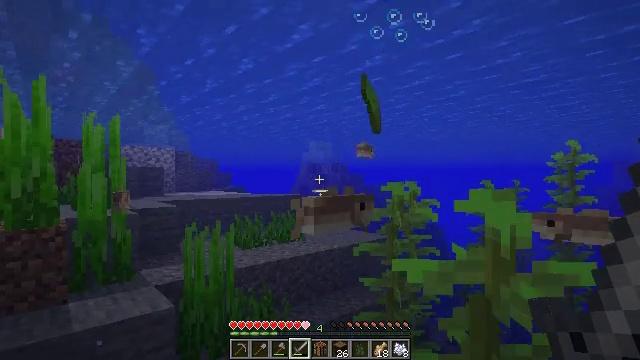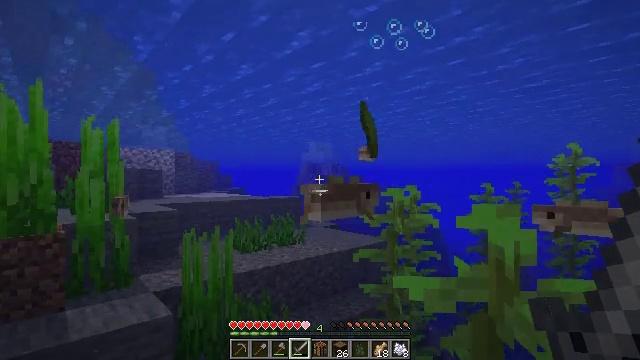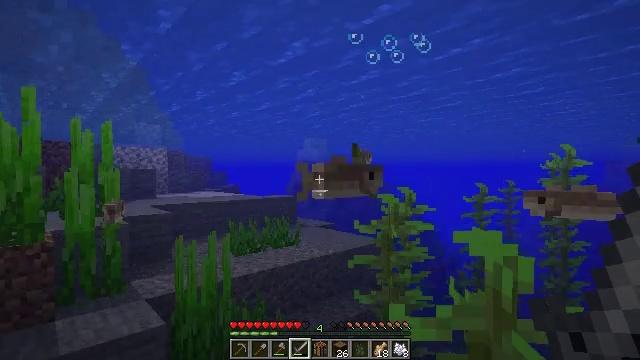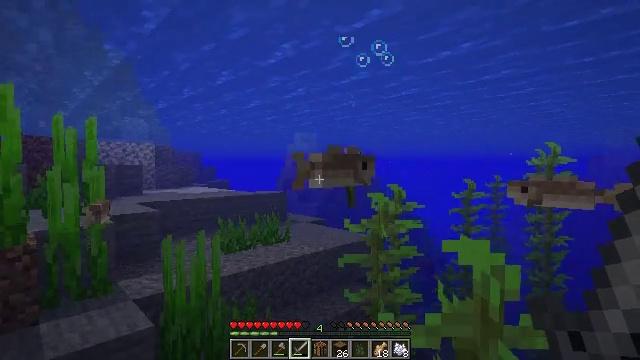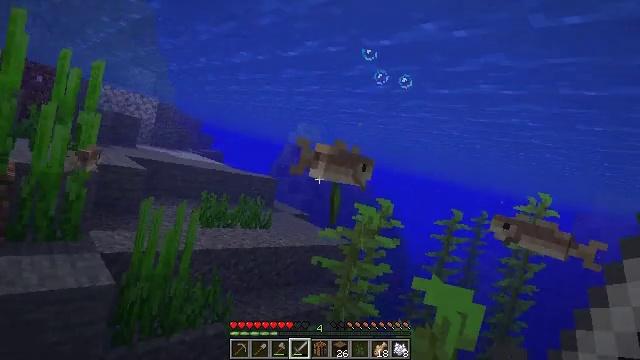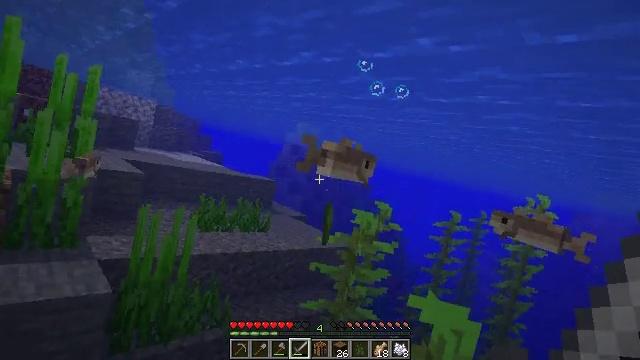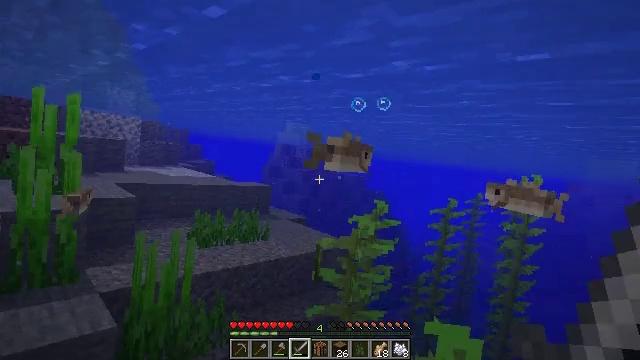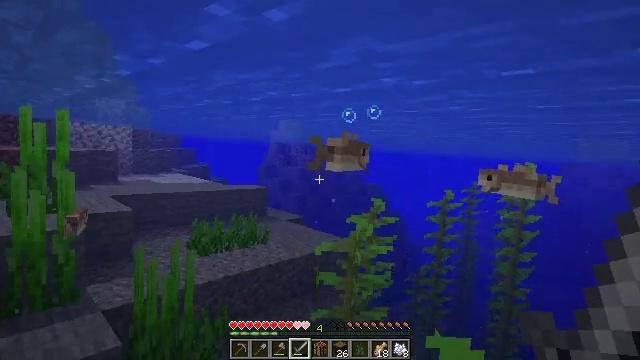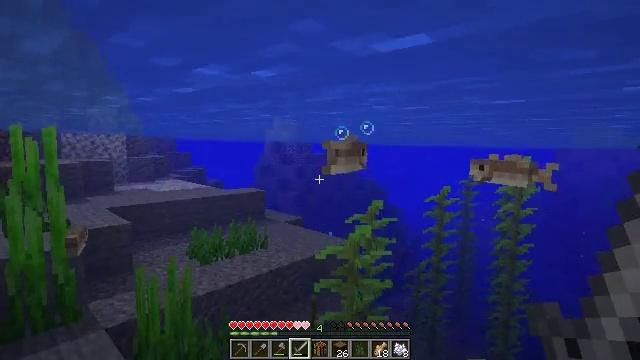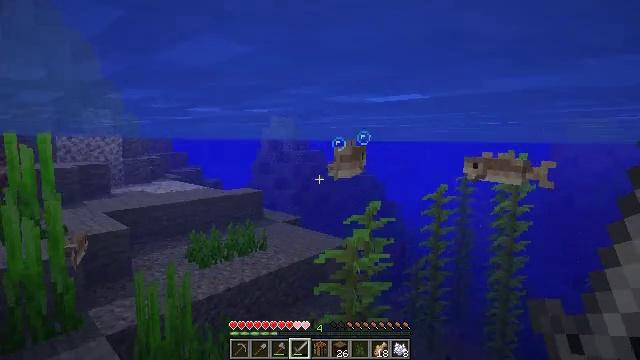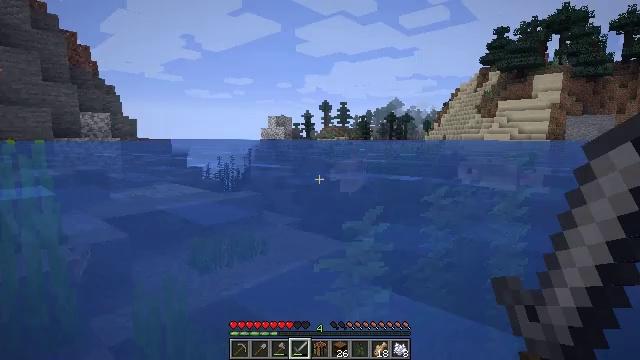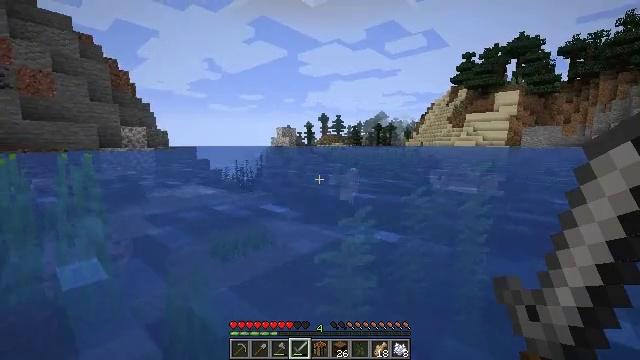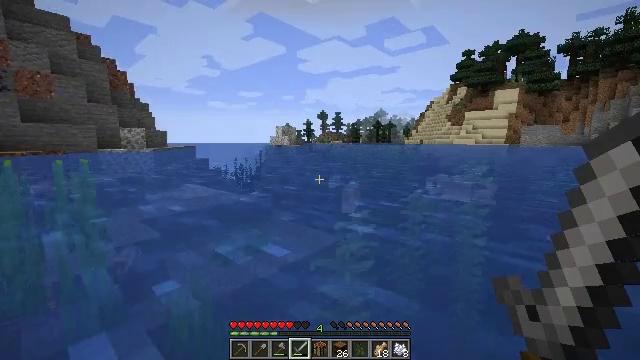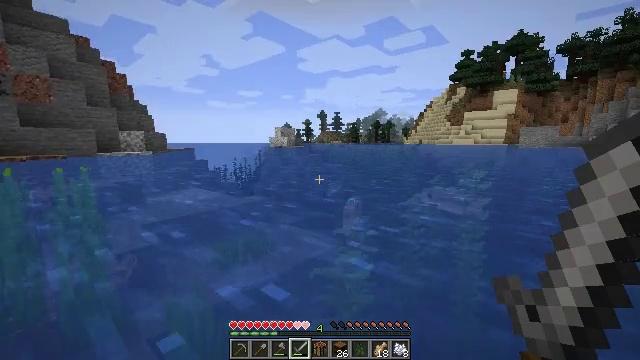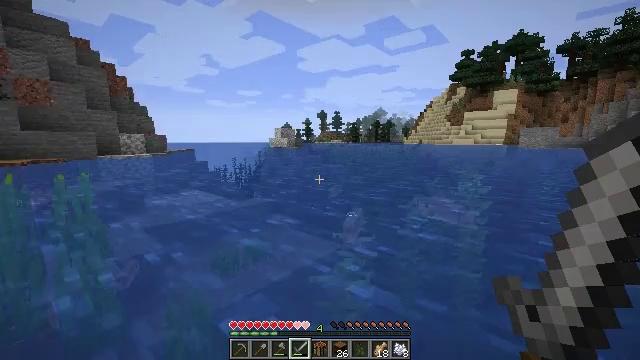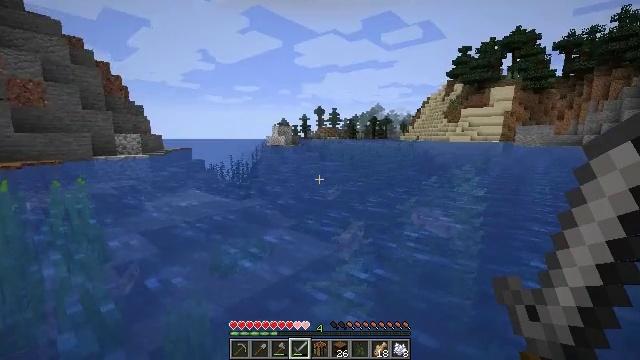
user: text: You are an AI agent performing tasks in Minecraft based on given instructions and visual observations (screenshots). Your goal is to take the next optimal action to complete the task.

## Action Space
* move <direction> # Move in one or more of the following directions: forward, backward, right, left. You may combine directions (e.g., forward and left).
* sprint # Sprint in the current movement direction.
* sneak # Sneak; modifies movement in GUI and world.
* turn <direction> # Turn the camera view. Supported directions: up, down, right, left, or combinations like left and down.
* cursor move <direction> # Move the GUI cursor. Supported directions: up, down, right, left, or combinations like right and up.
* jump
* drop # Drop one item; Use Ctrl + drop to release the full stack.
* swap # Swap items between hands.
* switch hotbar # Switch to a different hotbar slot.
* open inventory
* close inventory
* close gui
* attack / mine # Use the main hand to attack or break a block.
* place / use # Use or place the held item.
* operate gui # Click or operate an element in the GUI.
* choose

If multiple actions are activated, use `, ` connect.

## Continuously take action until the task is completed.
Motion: motion action
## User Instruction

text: Harvesting kelp can be done quickly underwater.
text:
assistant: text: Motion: jump
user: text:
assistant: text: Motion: jump
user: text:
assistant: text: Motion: turn right and down, jump
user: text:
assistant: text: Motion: turn right, jump
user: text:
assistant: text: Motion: jump
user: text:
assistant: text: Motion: turn right, jump
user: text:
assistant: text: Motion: jump
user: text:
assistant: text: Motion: jump
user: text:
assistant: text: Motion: jump
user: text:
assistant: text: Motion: jump
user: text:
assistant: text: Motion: jump
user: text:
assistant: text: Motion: jump
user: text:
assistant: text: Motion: jump
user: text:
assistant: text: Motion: jump
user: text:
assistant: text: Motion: jump
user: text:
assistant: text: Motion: turn right and down, jump
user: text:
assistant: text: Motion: move forward, turn right and down, jump
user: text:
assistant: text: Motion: move forward, turn right and down
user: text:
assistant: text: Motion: move forward, turn right and down
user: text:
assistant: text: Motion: move forward, turn right and down
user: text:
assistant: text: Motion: move forward
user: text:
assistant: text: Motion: move forward
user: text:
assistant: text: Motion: move forward
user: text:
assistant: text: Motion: move forward
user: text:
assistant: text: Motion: move forward
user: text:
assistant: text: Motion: move forward
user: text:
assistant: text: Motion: move forward, turn down
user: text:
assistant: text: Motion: move forward
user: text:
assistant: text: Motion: move forward
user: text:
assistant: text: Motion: move forward